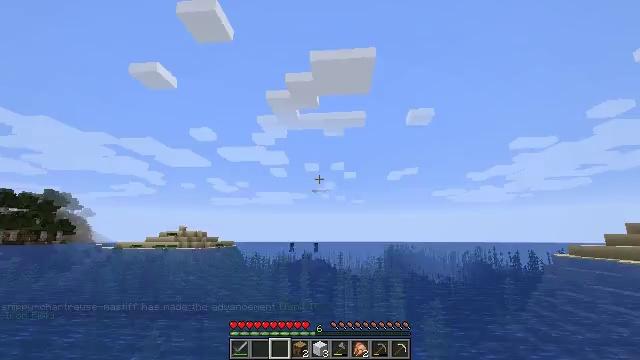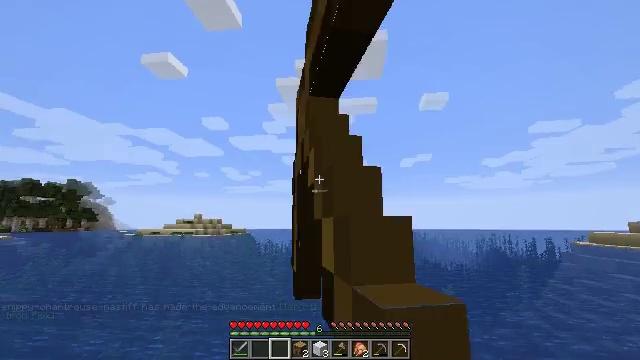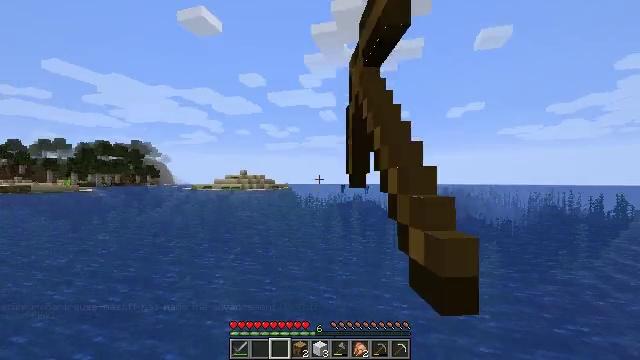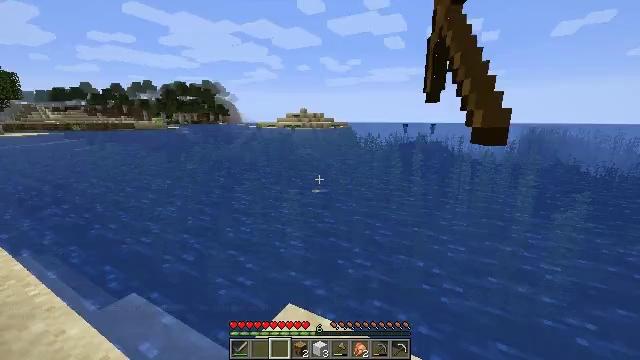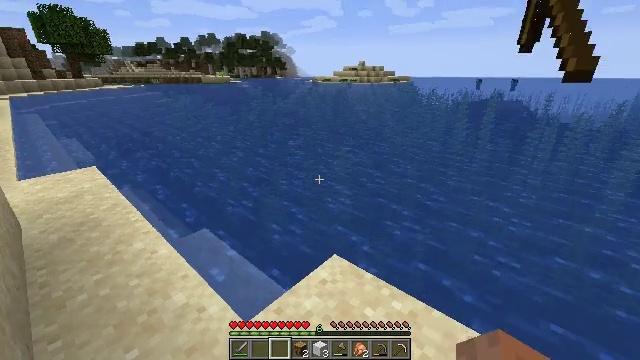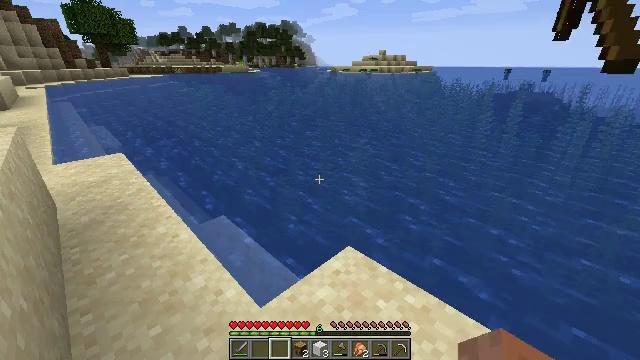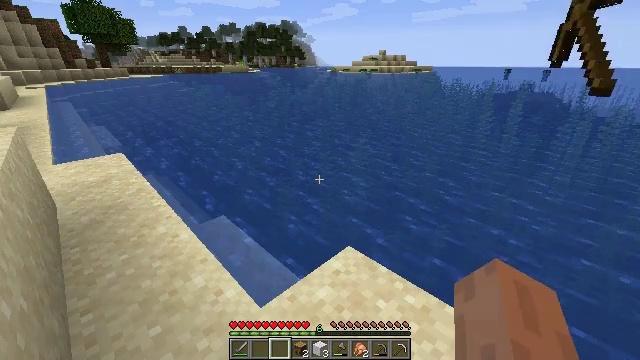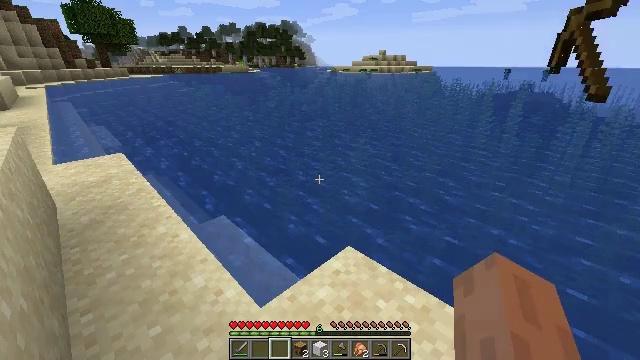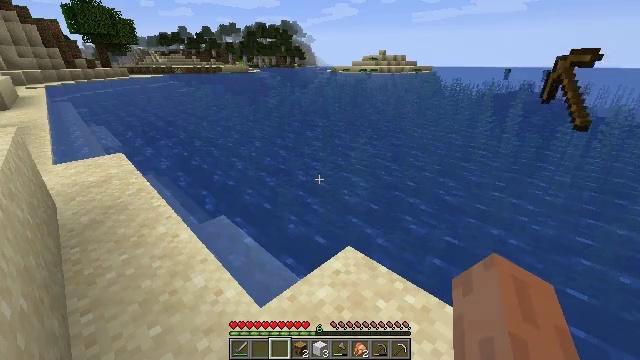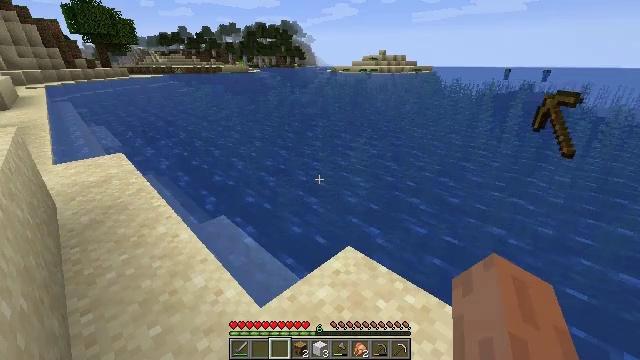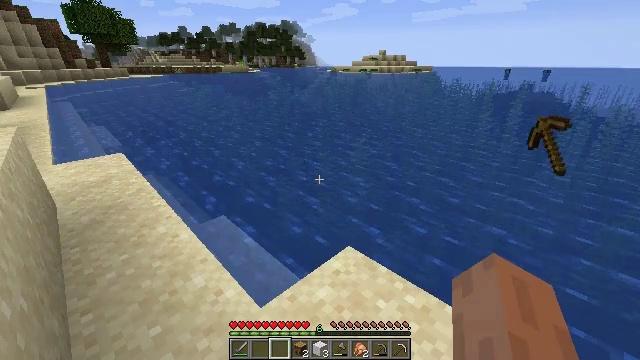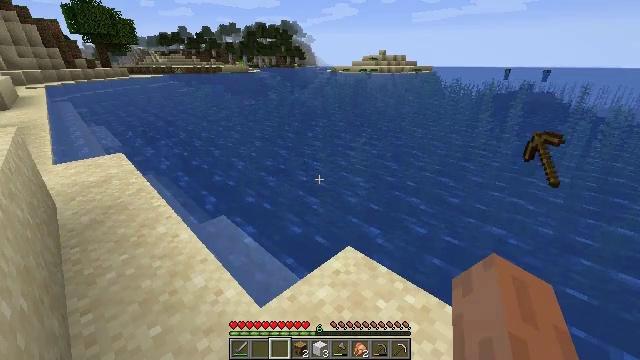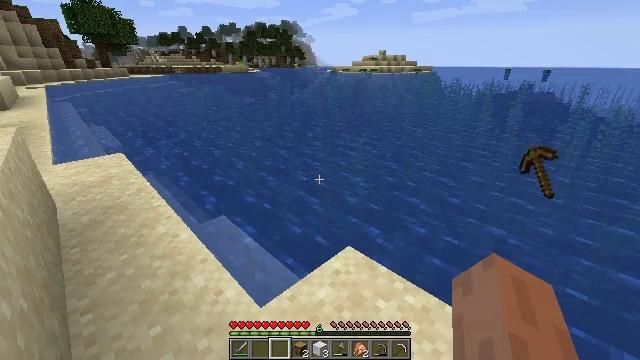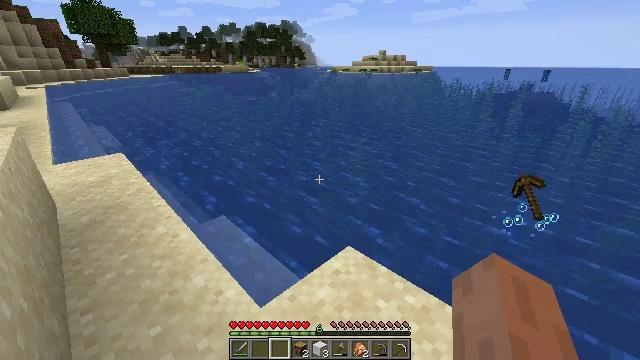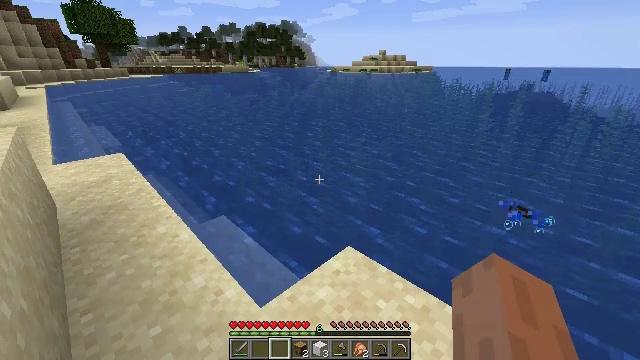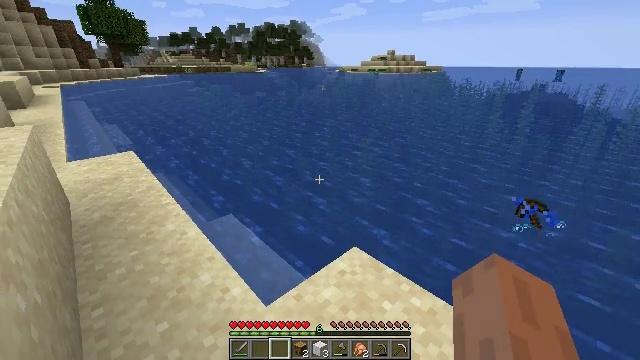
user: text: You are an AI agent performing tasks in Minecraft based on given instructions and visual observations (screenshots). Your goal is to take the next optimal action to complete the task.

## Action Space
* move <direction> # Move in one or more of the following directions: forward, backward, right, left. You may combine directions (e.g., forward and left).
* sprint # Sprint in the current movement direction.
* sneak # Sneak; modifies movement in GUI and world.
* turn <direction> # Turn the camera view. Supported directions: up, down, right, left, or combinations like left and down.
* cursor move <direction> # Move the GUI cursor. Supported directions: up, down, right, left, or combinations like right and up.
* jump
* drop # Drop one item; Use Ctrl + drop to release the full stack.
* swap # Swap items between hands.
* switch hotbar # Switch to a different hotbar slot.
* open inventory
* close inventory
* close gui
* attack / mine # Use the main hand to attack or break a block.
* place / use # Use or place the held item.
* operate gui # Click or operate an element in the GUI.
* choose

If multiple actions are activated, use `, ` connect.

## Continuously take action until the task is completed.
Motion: motion action
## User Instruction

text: Kill mobs in water.
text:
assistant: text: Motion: turn left and down
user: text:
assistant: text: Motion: turn left and down
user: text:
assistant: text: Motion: turn left and down
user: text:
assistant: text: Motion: turn left and down
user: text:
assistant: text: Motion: turn left and down
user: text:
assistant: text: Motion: no_op
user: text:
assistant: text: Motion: no_op
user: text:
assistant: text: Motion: no_op
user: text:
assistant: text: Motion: no_op
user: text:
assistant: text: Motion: no_op
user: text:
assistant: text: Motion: no_op
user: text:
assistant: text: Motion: no_op
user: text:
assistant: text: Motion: no_op
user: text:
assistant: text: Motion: no_op
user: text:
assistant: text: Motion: turn left
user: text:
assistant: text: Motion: turn left
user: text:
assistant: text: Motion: turn left and up
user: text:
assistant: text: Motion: move forward, turn left
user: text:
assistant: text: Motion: move forward
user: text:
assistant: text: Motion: move forward
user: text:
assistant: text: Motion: move forward, turn left
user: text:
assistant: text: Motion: move forward, turn left
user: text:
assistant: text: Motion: move forward
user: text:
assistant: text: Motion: move forward and move left
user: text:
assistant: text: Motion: move forward and move left
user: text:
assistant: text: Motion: move forward and move left
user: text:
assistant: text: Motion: move forward and move left
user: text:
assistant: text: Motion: move forward and move left
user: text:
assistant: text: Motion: move forward and move left
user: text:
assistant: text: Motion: move forward